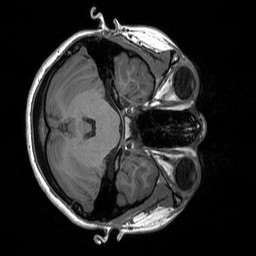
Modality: T1w
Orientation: axial
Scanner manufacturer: siemens
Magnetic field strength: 3 T
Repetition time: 1.76 s
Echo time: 0.0022 s